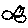
Label: bird